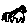
Label: house